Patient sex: M
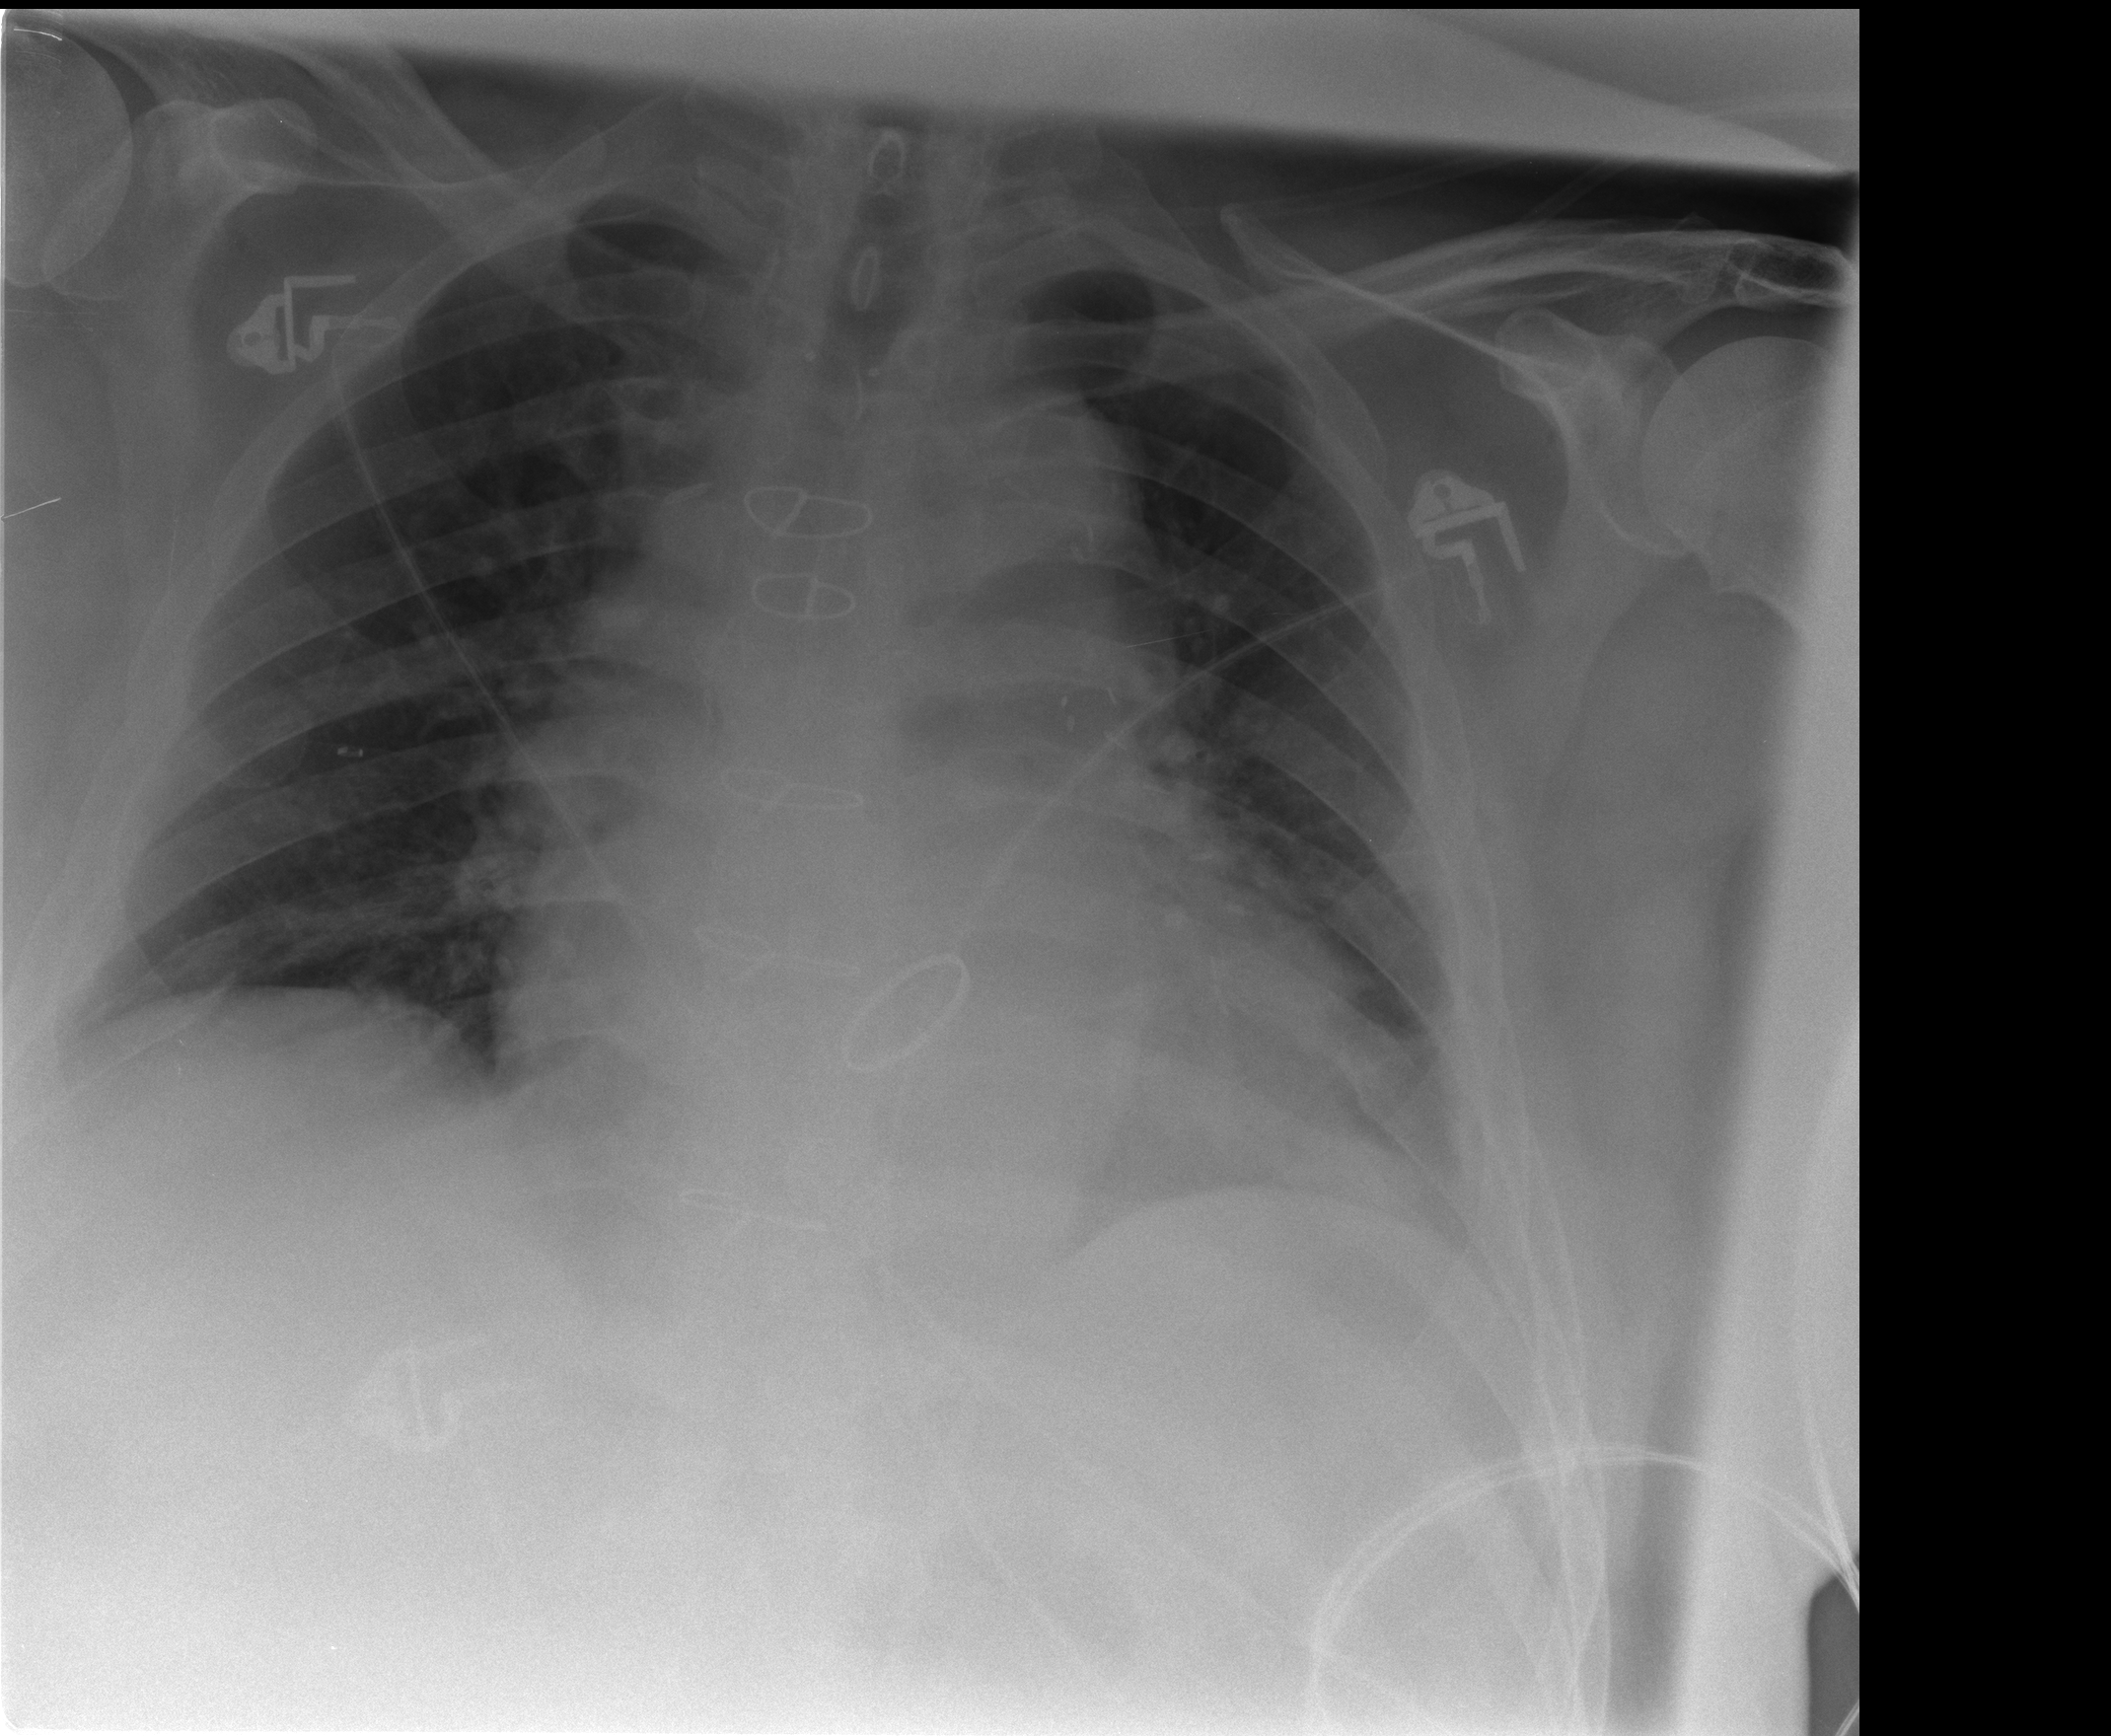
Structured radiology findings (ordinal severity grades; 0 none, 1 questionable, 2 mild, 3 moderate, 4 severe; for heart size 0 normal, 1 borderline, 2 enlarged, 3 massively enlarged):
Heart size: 2
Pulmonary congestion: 2
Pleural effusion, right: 0
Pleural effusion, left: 1
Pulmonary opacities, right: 0
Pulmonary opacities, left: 0
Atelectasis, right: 0
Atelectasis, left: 2